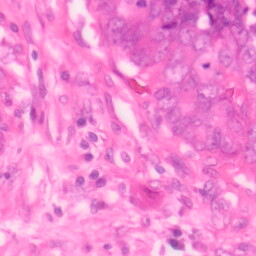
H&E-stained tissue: Colon